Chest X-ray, PA view. Patient: 41 years old, sex F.
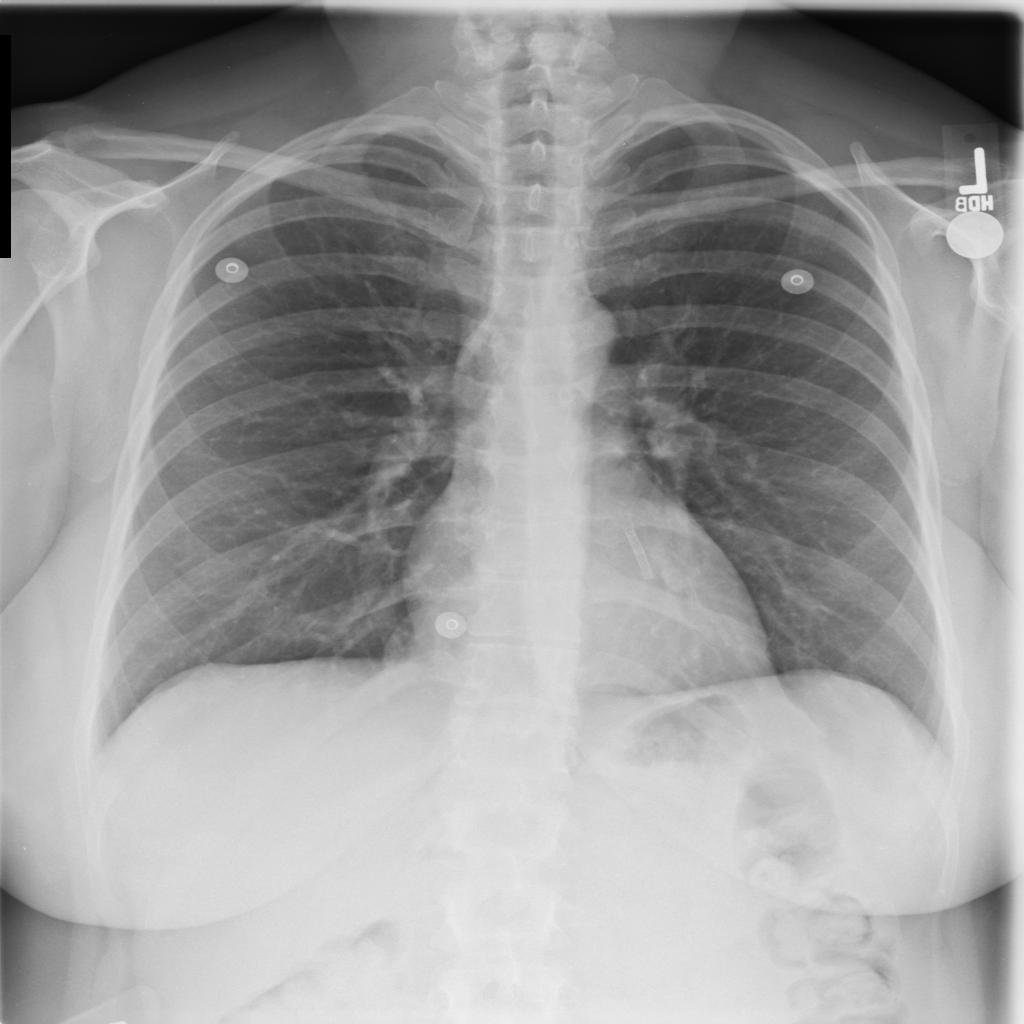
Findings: No Finding